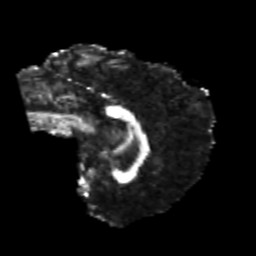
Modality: FA
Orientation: sagittal
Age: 23
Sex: female
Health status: healthy
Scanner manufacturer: philips
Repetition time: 7.387 s
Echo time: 0.08599 s